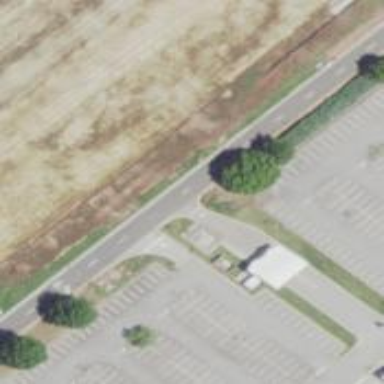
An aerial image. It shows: Parking space.